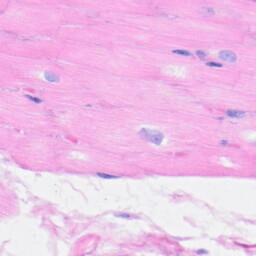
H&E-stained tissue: Heart